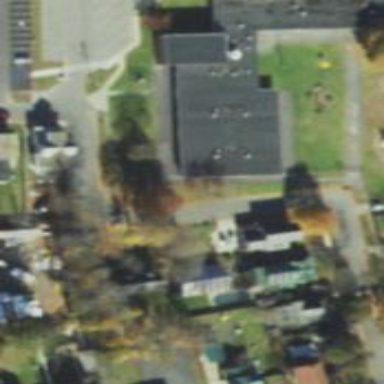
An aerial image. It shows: Kindergarten located within school building.